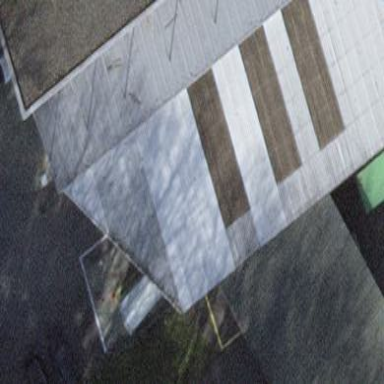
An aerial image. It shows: View of roof of building.